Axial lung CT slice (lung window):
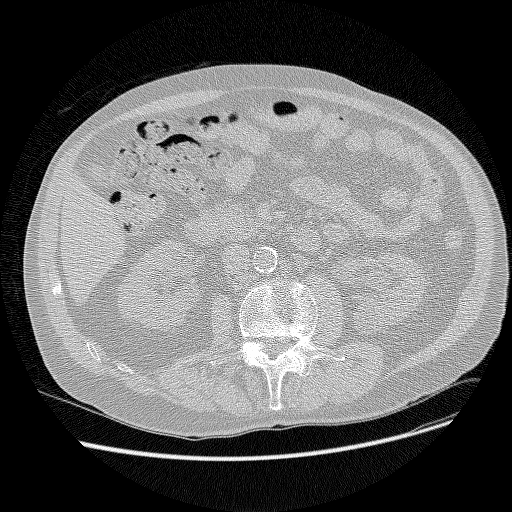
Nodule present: no